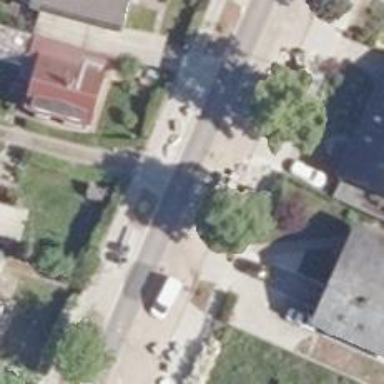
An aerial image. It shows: Living street.